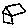
Label: house